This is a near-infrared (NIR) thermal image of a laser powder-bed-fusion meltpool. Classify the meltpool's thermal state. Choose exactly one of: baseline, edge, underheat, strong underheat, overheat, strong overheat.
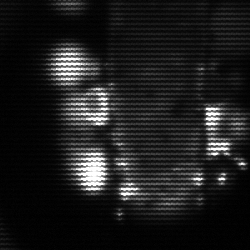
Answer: strong underheat